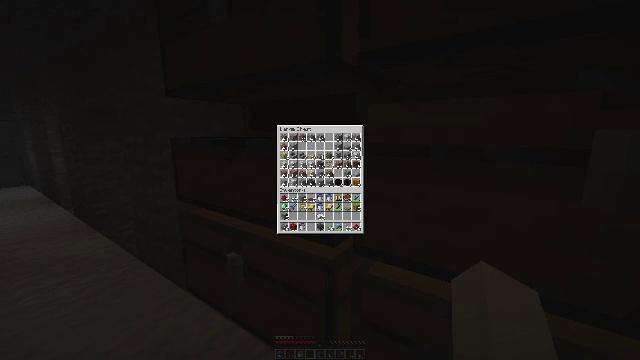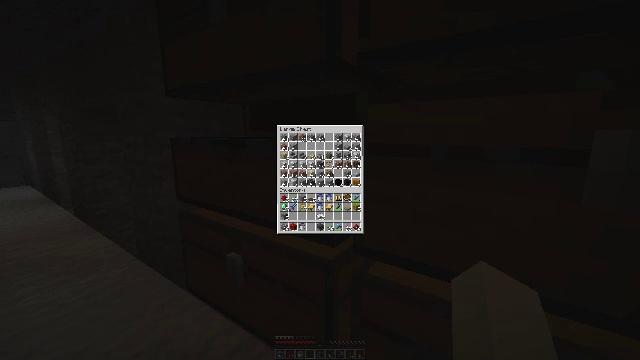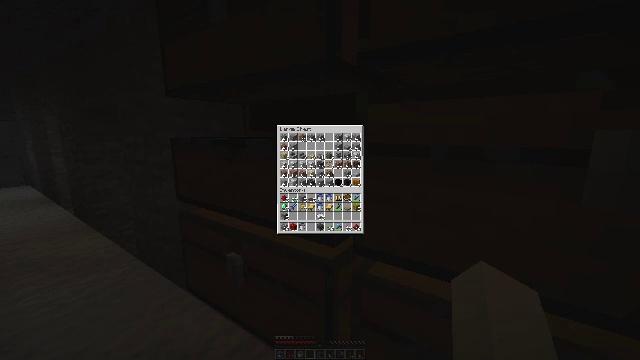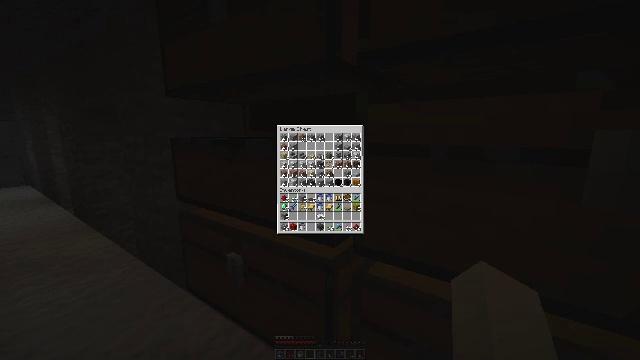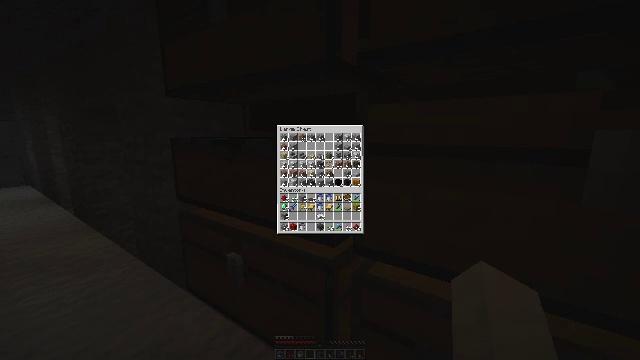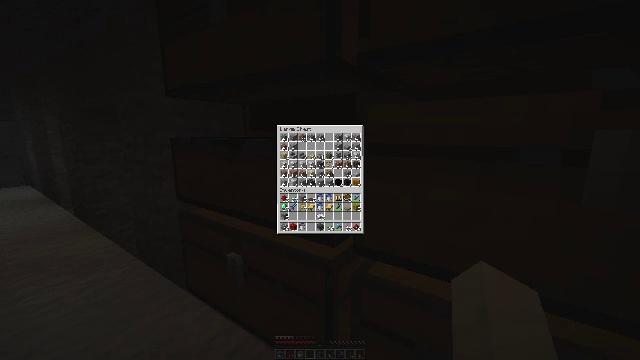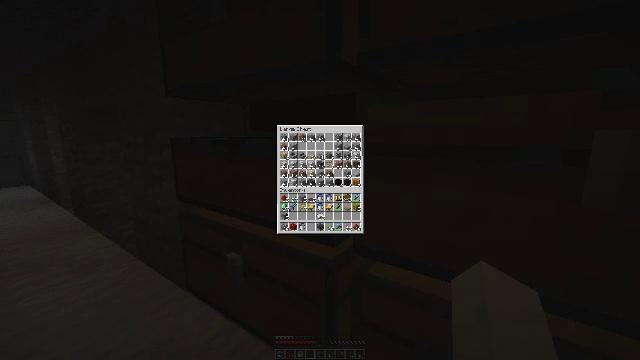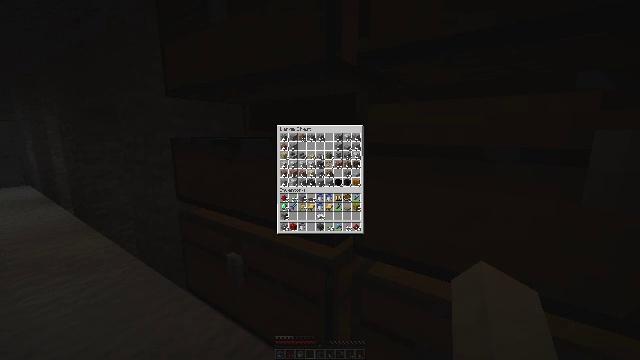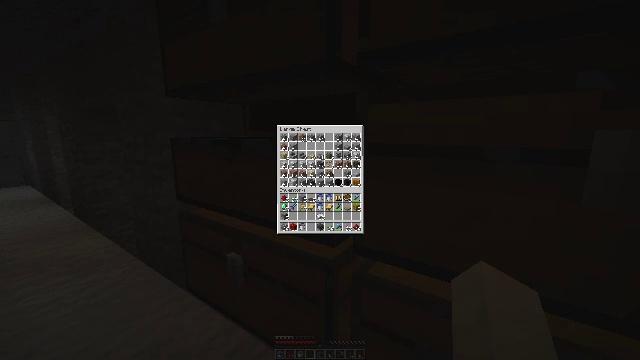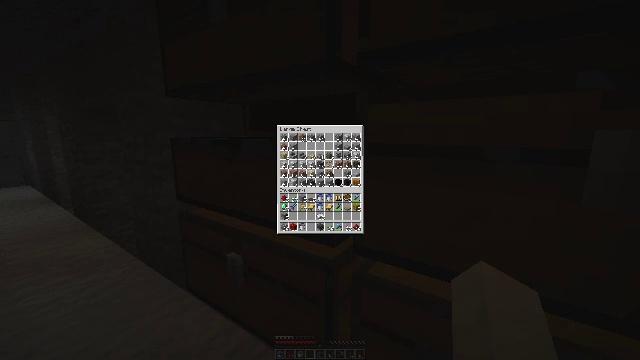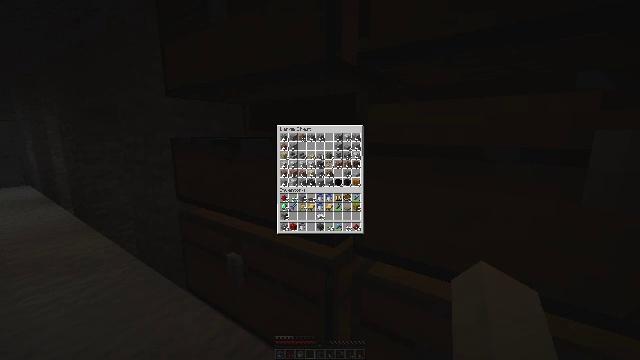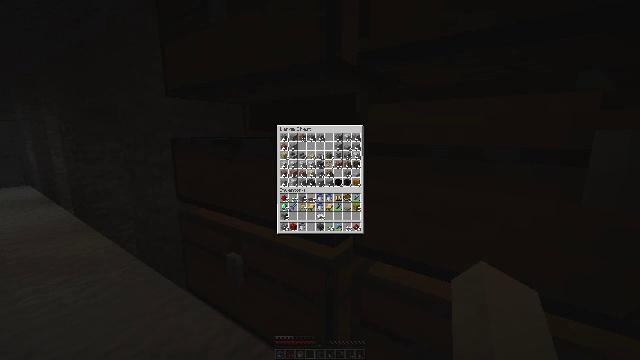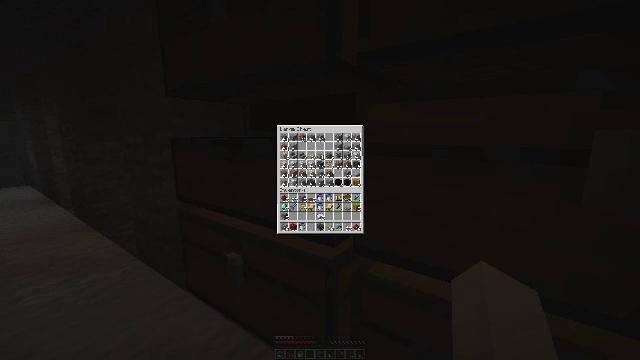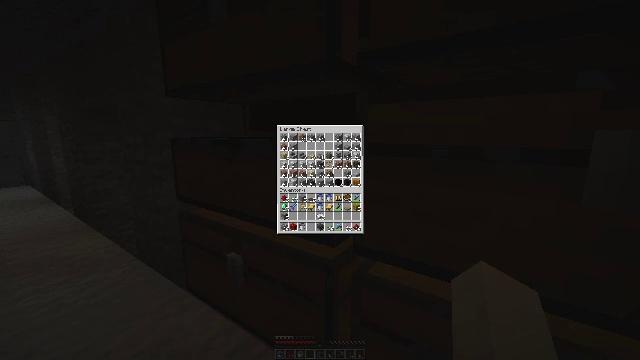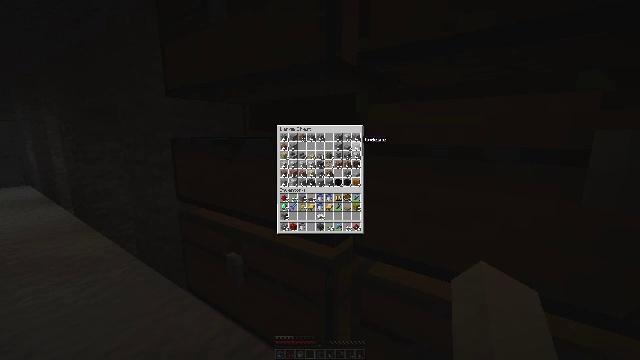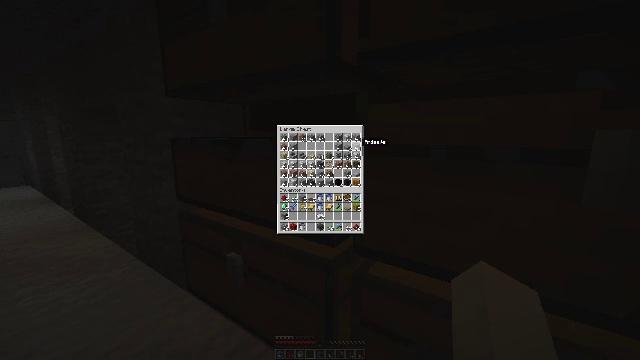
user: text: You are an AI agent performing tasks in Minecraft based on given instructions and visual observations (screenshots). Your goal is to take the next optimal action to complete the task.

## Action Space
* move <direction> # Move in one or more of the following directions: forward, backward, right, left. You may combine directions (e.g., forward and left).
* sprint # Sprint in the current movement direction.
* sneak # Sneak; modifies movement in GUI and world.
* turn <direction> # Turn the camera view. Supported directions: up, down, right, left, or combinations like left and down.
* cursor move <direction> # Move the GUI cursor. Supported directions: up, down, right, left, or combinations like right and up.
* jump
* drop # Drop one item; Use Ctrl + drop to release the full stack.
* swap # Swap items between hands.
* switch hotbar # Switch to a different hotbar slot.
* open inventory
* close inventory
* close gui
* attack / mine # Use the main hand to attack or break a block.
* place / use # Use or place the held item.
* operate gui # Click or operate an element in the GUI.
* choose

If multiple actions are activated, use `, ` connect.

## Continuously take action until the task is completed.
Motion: motion action
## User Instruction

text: Mine the grindstone block.
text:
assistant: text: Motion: no_op
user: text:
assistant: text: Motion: no_op
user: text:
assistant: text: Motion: no_op
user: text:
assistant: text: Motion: no_op
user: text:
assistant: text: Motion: no_op
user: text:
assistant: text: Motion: no_op
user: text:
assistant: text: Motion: no_op
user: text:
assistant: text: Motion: no_op
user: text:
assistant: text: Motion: turn up
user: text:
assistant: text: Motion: turn up
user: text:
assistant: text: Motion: turn left and up
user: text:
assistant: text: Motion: turn up
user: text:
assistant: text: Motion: no_op
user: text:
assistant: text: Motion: no_op
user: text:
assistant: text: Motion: no_op
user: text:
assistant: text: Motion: no_op
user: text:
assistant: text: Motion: no_op
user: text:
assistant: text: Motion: no_op
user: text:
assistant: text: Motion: no_op
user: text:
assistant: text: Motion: turn up
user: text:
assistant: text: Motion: turn up
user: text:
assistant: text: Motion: no_op
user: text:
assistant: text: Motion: no_op
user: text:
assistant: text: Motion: no_op
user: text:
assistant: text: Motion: no_op
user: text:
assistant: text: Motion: no_op
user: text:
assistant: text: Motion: no_op
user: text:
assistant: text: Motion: no_op
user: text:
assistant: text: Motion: no_op
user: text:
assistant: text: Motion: no_op